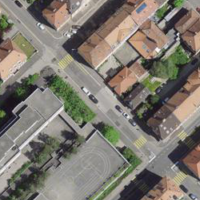
EUNIS habitat code: 54
Species observed at this site:
Lapsana communis
Ranunculus repens
Taxus baccata
Mahonia aquifolium